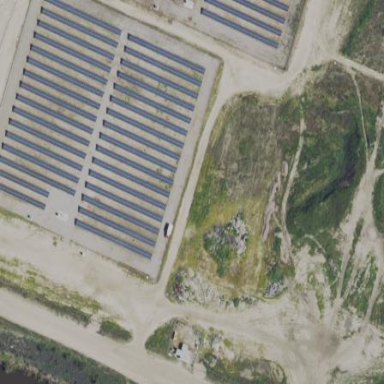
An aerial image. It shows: Solar power plant using photovoltaic technology to generate electricity.